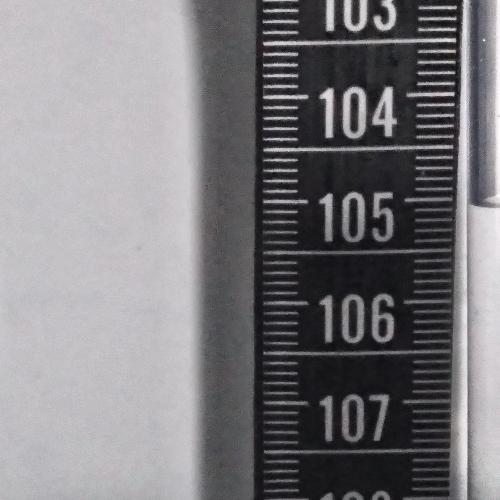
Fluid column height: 105.1 cm